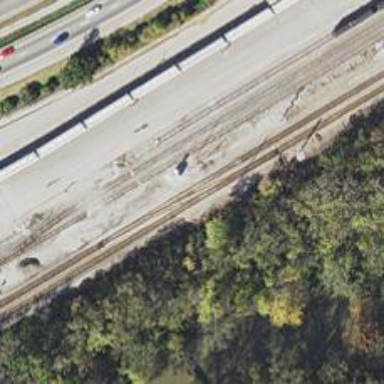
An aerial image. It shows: Railway crossover.